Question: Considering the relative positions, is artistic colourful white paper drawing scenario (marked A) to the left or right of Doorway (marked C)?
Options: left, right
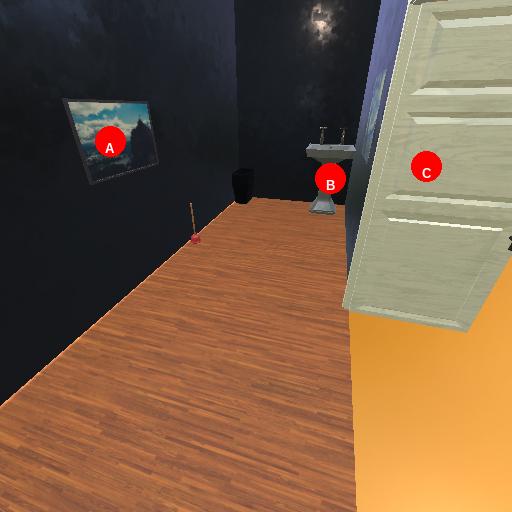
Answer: left